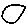
Label: moon